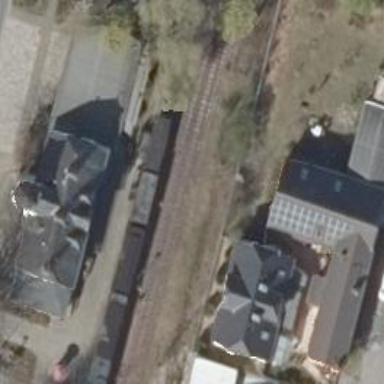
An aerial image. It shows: Preserved railway.